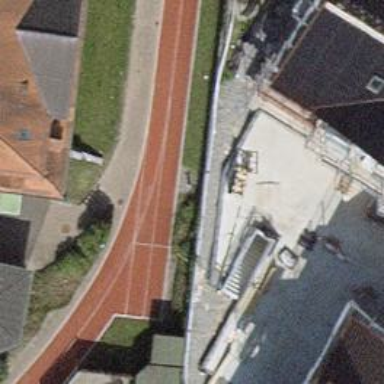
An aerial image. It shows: Track located within leisure land area.